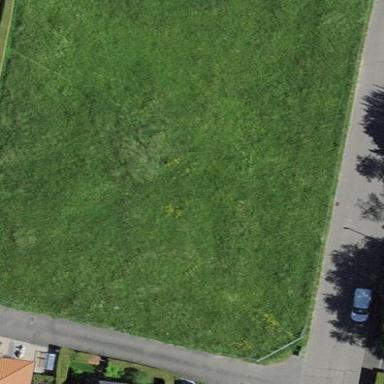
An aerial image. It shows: Beautiful meadow.